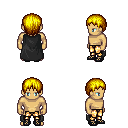
a pixel art fantasy rpg character, male body template, human, tanned skin, black cape, gold greaves, blonde plain hairstyle, ghillies, four views (front, back, left, right), 2x2 character sprite sheet, small pixel art, hard edges, no anti-aliasing